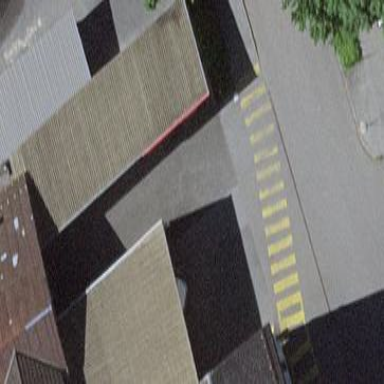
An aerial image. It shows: View of roof of building.